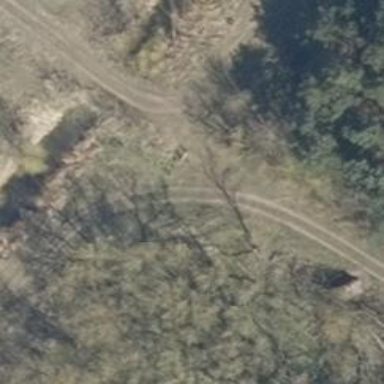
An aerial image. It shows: Grassy track road with grade 4 track type.